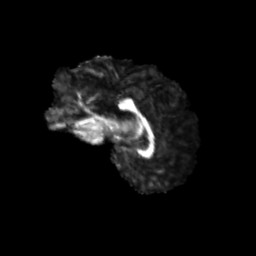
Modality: FA
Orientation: sagittal
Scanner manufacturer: siemens
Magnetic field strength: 3 T
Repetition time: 9.2 s
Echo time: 0.084 s